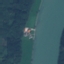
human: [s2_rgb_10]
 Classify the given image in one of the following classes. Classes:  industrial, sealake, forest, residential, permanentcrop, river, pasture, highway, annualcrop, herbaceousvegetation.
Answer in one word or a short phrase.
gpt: River